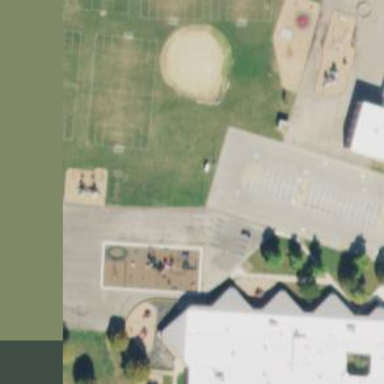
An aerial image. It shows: Playground area for leisure activities on the land.